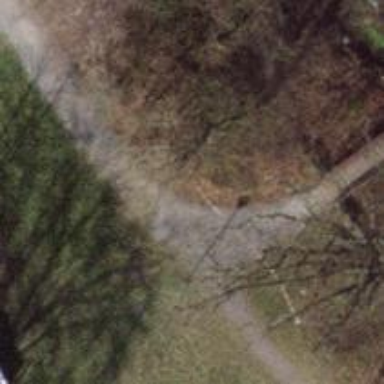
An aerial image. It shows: Compacted footway.